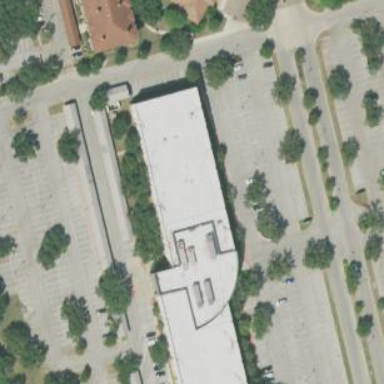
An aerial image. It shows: Office building.